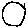
Label: circle